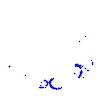
Particle: proton